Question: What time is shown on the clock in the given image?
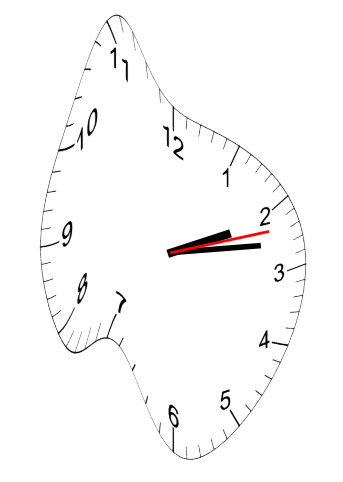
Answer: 02:13:12